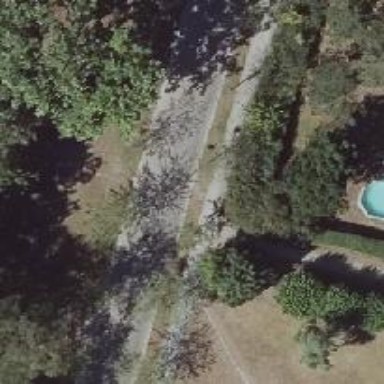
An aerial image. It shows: Beautiful avenue lined with deciduous broadleaved trees.